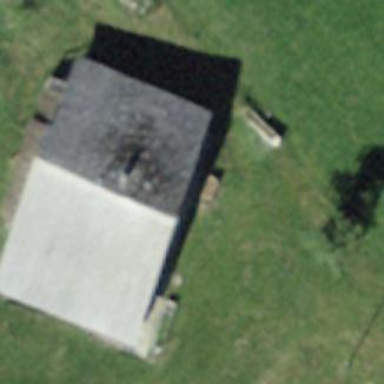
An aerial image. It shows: Farm building.